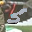
Label: 5